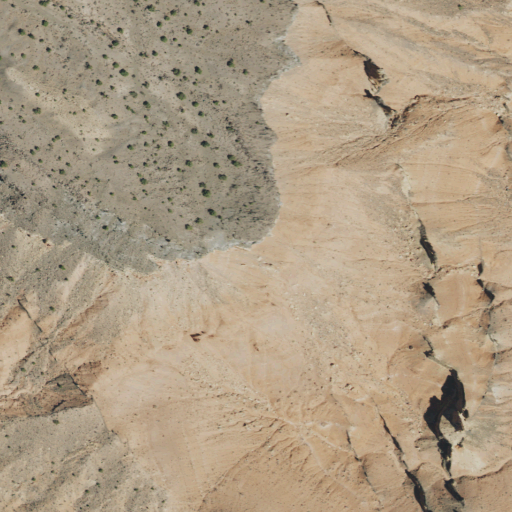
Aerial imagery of mountain in Utah named Hebes Mountain containing shrub, grassland, and barren land